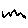
Label: zigzag